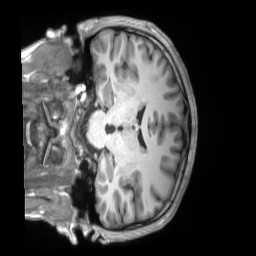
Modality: T1w
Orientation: coronal
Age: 26
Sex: male
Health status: ill
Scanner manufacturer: siemens
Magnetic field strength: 3 T
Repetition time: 2.2 s
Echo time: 0.00157 s